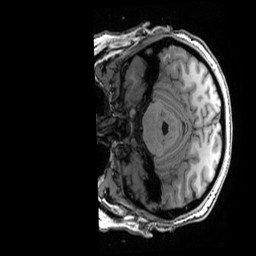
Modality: T1w
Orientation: axial